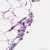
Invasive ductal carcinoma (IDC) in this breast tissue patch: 0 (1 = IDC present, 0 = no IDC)